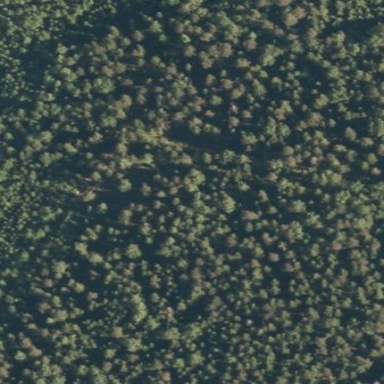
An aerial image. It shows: Logging area surrounded by scrub vegetation.